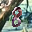
Label: 8